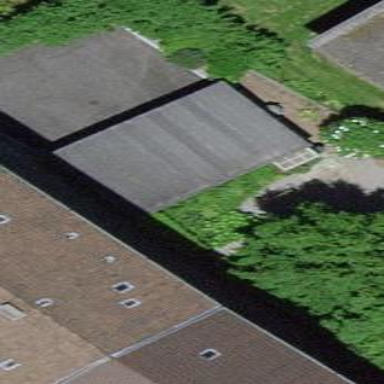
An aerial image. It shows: Group of garages.